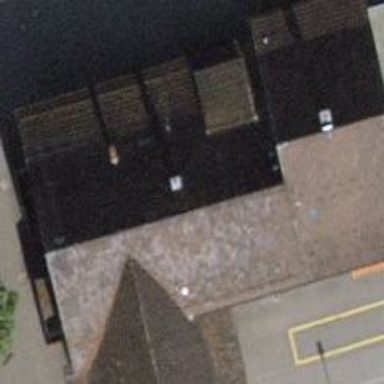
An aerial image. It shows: Small solar photovoltaic panel generator on the roof of building.